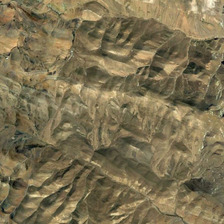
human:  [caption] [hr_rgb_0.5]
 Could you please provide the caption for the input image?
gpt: it is a piece of irregular khaki mountain .

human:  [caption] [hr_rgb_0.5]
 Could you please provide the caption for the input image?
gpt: it is a piece of irregular khaki mountain .

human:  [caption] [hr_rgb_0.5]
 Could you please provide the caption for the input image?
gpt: it is a piece of irregular khaki mountain .

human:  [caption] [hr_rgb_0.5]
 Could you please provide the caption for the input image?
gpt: it is a piece of irregular khaki mountain .

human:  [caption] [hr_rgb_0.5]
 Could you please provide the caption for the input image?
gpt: it is a piece of irregular khaki mountain .